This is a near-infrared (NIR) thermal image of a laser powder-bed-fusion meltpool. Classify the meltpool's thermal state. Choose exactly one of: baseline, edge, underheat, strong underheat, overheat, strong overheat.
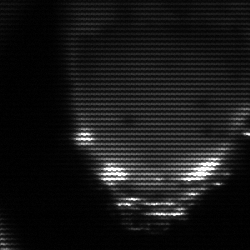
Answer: edge